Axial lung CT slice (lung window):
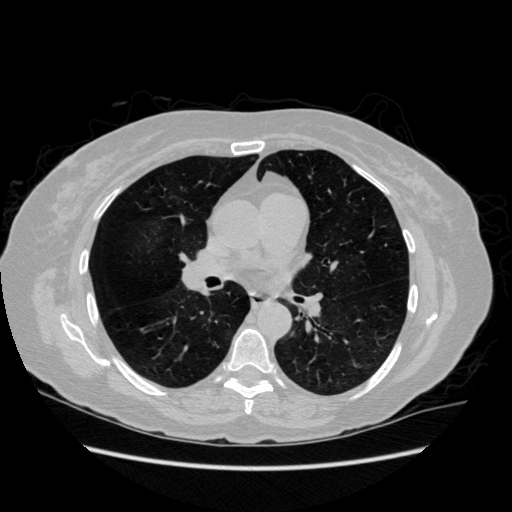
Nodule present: no